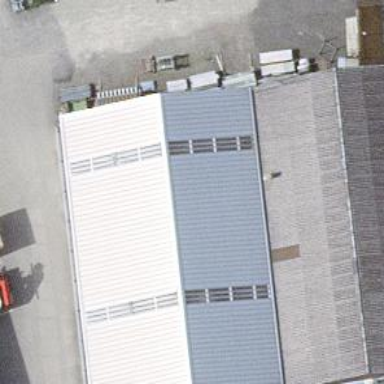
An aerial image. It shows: Warehouse.